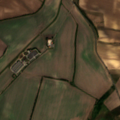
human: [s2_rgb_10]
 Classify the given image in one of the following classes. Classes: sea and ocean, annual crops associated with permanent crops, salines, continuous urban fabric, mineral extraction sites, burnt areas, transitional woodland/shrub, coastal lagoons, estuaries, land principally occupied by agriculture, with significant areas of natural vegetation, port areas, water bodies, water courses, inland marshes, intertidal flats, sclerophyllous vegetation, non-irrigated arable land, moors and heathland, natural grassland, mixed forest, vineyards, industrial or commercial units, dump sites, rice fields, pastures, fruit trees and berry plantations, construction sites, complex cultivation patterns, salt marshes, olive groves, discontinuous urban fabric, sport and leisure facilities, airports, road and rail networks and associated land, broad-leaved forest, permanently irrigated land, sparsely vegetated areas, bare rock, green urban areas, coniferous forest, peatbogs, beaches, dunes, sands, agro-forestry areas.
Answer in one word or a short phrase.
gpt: non-irrigated arable land, fruit trees and berry plantations, land principally occupied by agriculture, with significant areas of natural vegetation